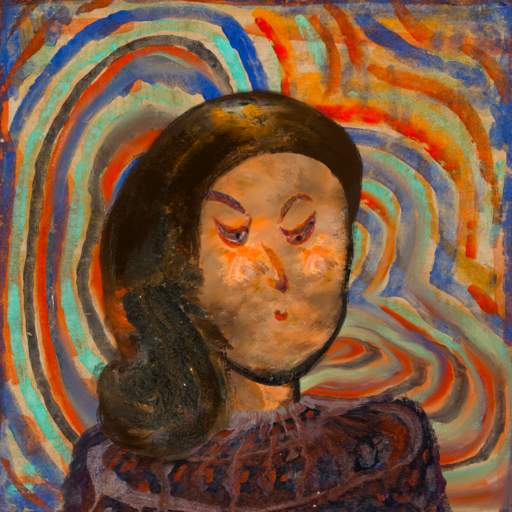
Background: Sisters, Head And Neck Side: Gypsy_Queen, Face Side: Hypocrite, Bust: Hypocrite, Hair Side: Gypsy_Queen, Head Accessory: Blank, Second Necklace: Blank, Necklace: Blank, Baby: Blank